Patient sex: M
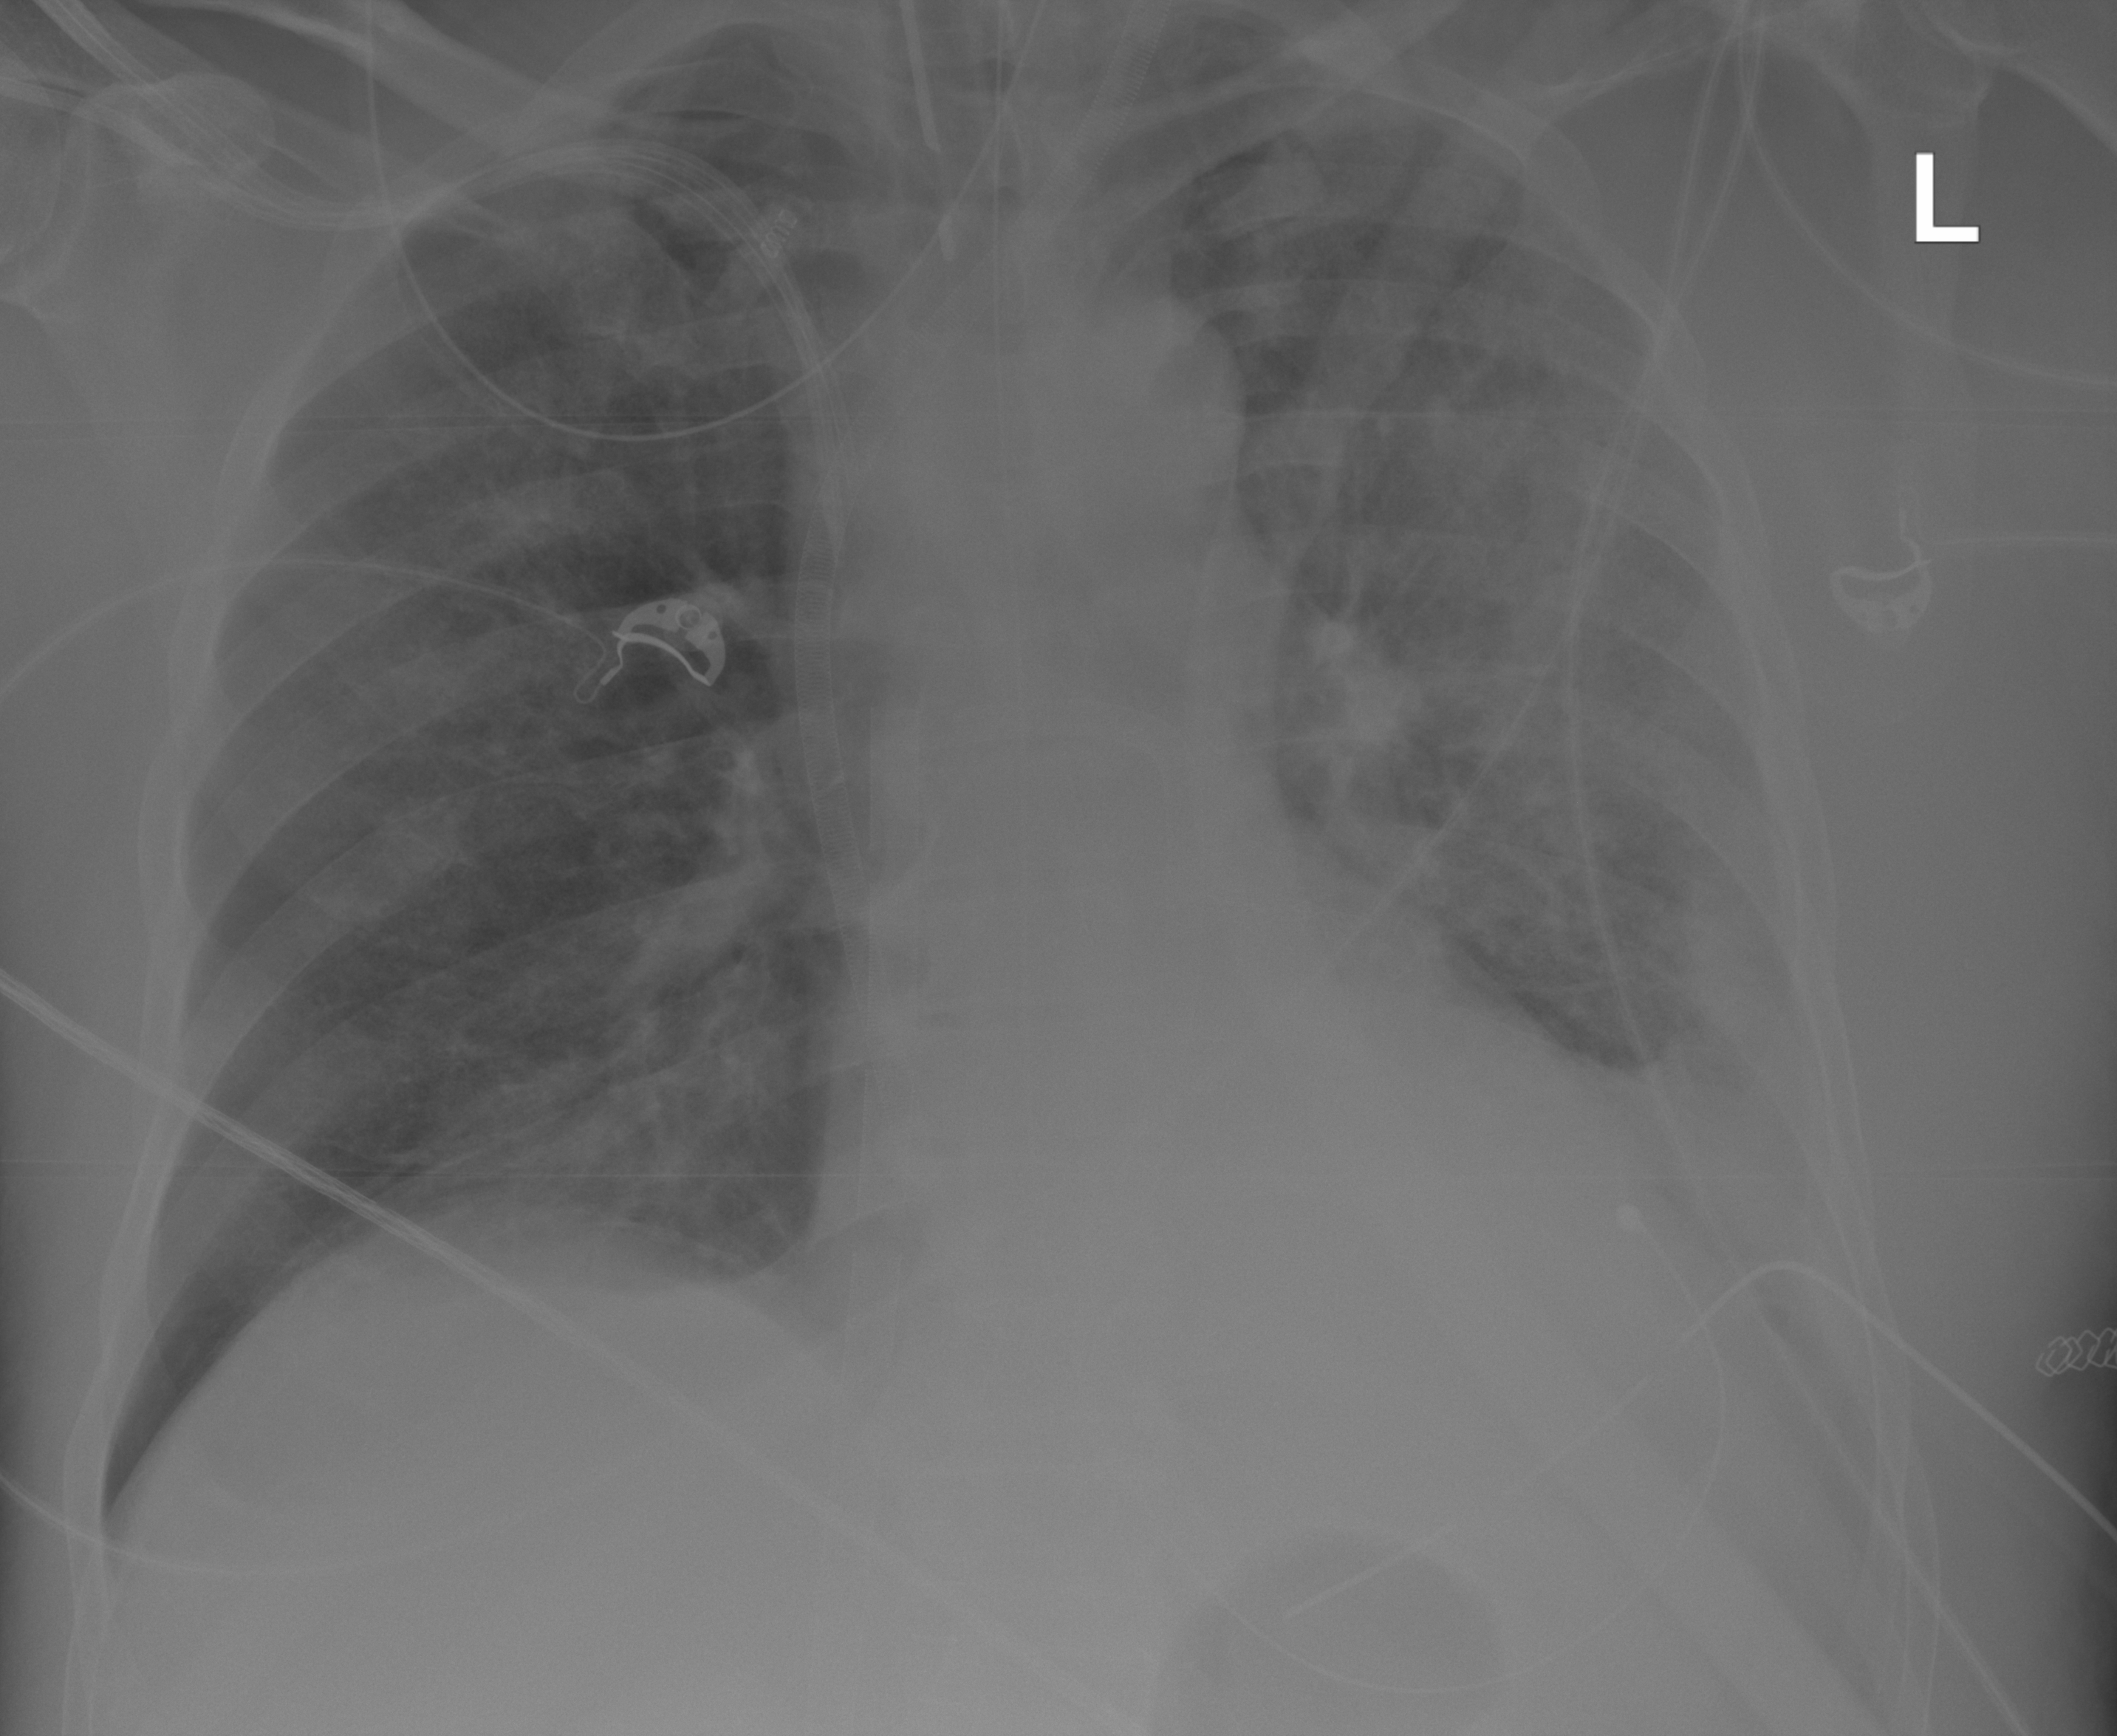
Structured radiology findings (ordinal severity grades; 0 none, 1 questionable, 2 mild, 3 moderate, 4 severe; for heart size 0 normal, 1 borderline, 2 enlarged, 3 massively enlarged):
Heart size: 2
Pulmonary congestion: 2
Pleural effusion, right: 0
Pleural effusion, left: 2
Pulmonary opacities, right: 2
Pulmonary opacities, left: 3
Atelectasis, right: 0
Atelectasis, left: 2